Question: I am following example commands from other sites but it isn't helping!
What am I doing wrong?
'''
chmod +x jdk-6u24-linux-i586-rpm.bin
./jdk-6u24-linux-i586-rpm.bin
'''
Results give me:
'''
bash: ./jdk-6u24-linux-i586-rpm.bin: /bin/sh: bad interpreter: Permission denied
'''
Ok.. after doing
'''
sh jdk-6u24-linux-i586-rpm.bin
'''
as suggested below, I get this:

Did the install fail? Is the file corrupted??? Thanks!!
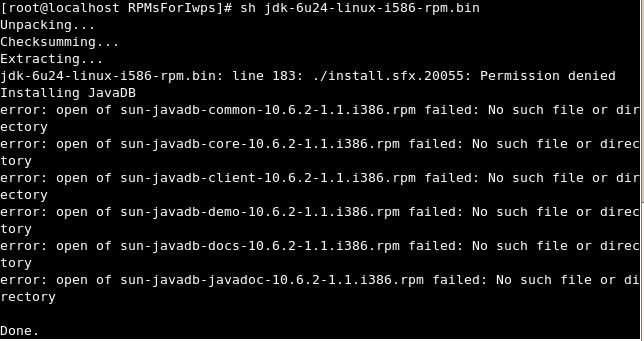
Answer: Try to run it using sh itself, i.e
'''
sh jdk-6u24-linux-i586-rpm.bin
'''